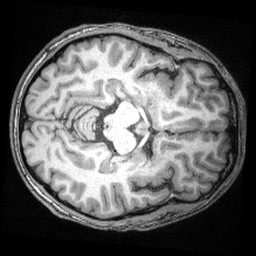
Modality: T1w
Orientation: axial
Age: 31
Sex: male
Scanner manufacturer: siemens
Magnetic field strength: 3 T
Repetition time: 2.4 s
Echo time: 0.00374 s